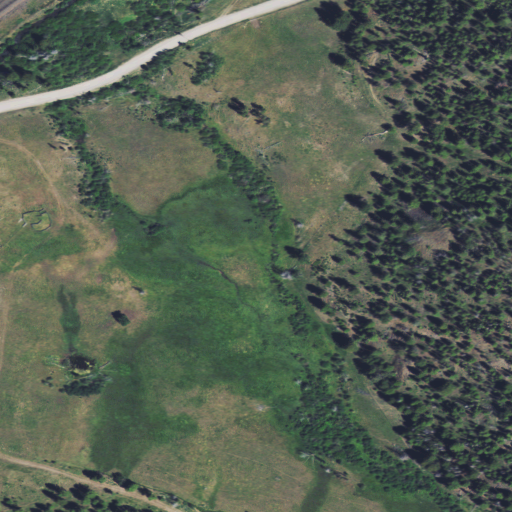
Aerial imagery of valley in Montana named Miles Gulch containing evergreen forest, herbaceous wetlands, shrub, woody wetlands, and grassland